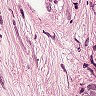
Metastatic tissue present: yes